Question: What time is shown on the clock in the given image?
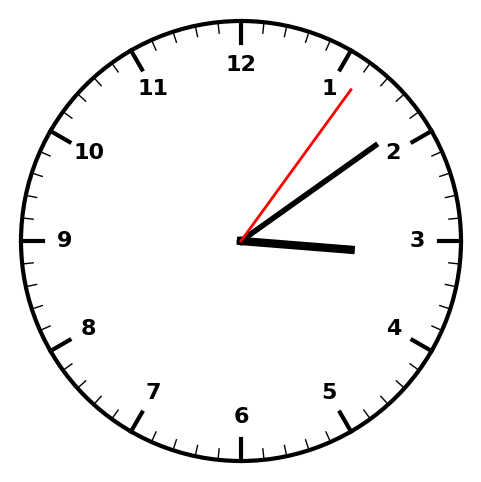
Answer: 03:09:06